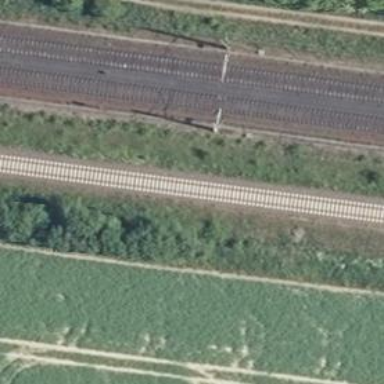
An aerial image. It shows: Railway track.